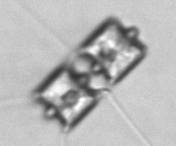
Label: Chaetoceros_didymus